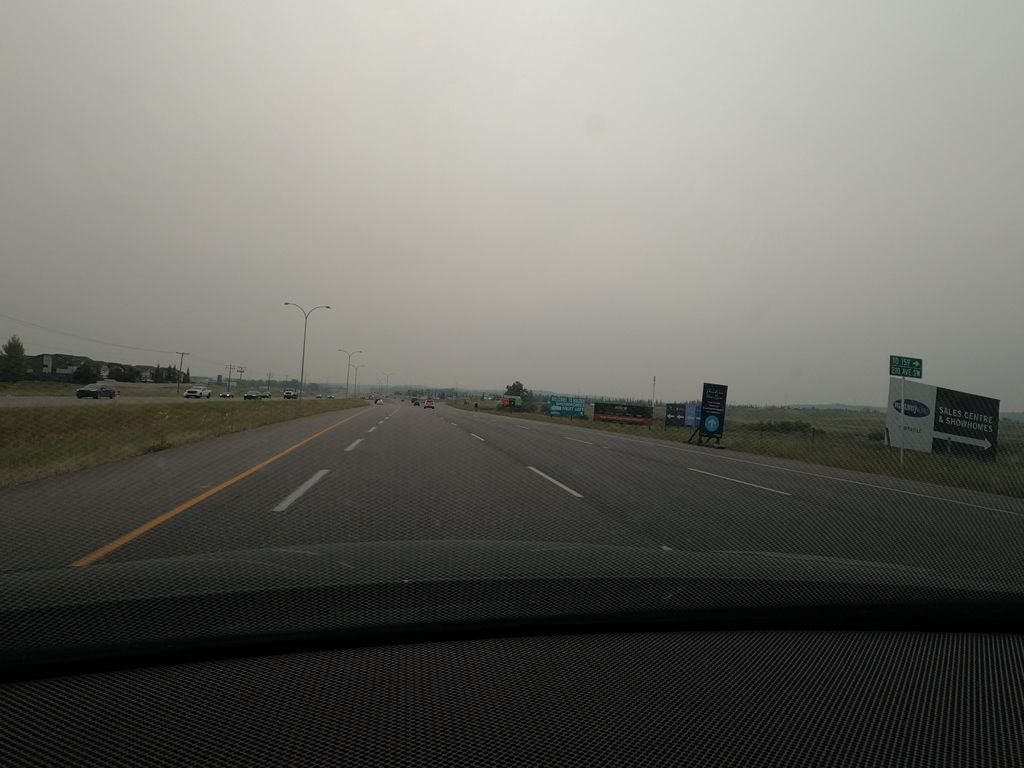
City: calgary